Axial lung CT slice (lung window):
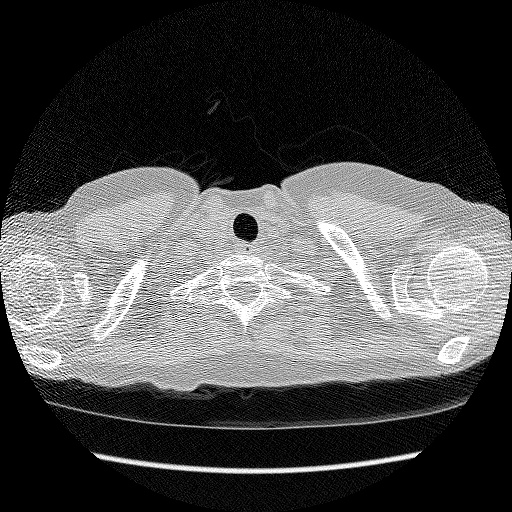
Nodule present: no